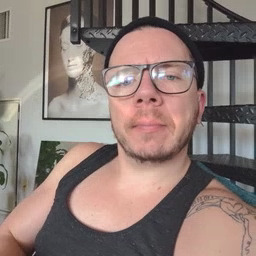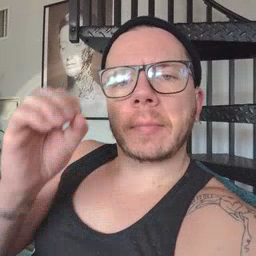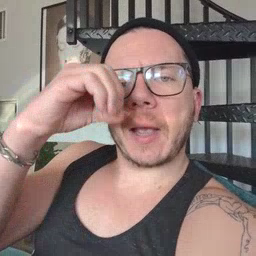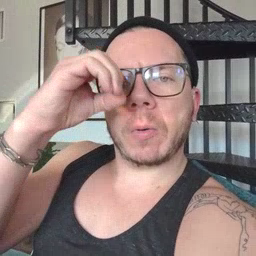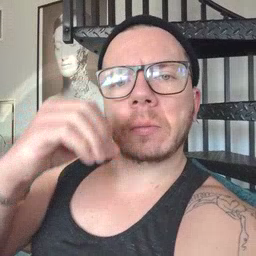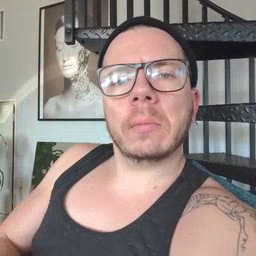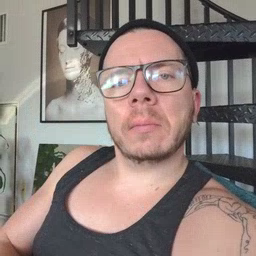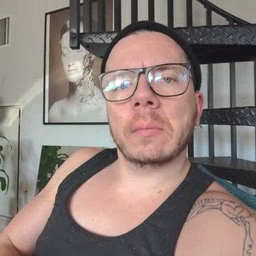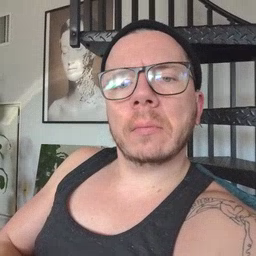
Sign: owl